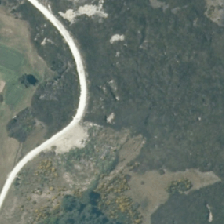
Land cover: grose_broom